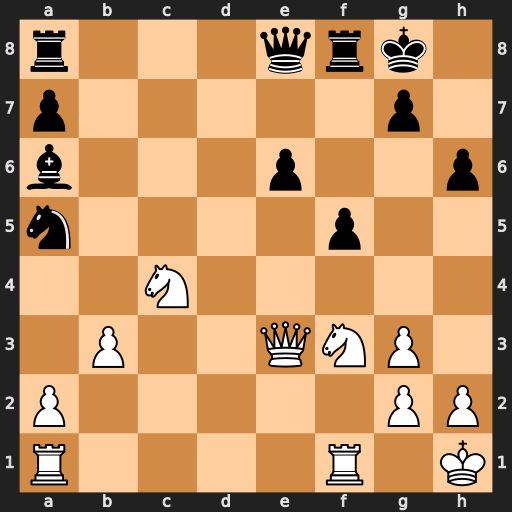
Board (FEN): r3qrk1/p5p1/b3p2p/n4p2/2N5/1P2QNP1/P5PP/R4R1K
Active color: w
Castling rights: -
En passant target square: -
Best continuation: Nxa5 Bxf1 Rxf1